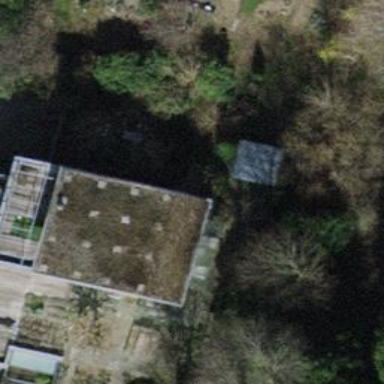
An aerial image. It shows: Building with flat roof.